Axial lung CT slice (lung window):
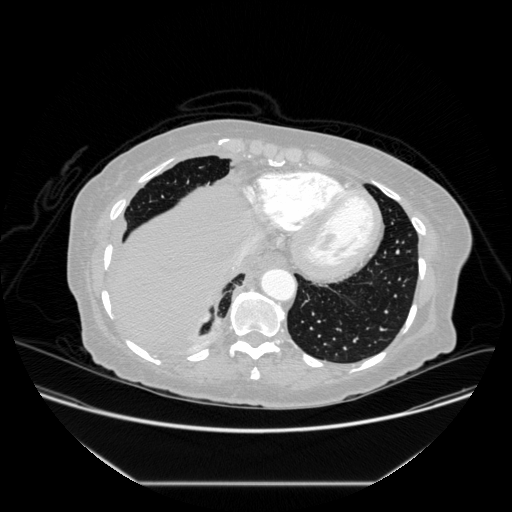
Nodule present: no